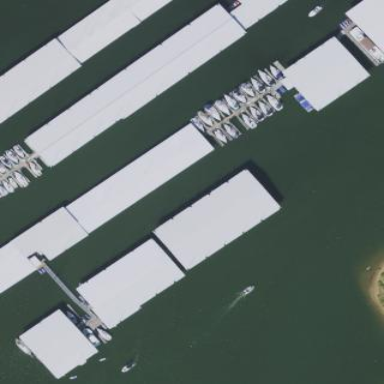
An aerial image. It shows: Building used for boat storage.